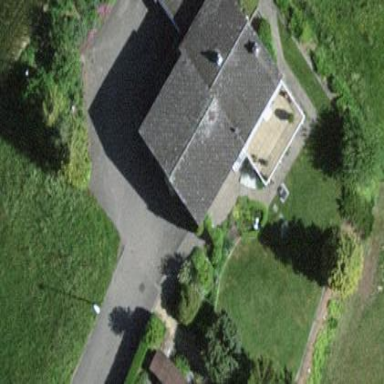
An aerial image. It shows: Detached building.